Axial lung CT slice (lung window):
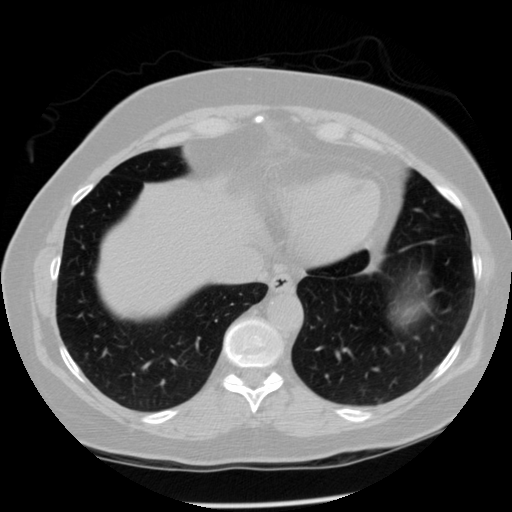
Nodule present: no